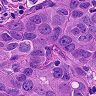
Metastatic tissue present: yes